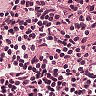
Metastatic tissue present: no